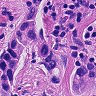
Metastatic tissue present: yes